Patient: sex M, age 76
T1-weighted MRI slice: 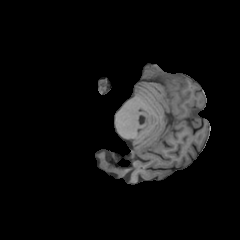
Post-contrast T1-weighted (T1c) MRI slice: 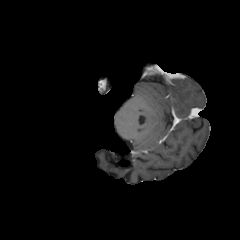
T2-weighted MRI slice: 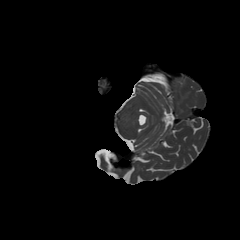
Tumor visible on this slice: yes
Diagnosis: Glioblastoma, IDH-wildtype
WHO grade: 4